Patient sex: M
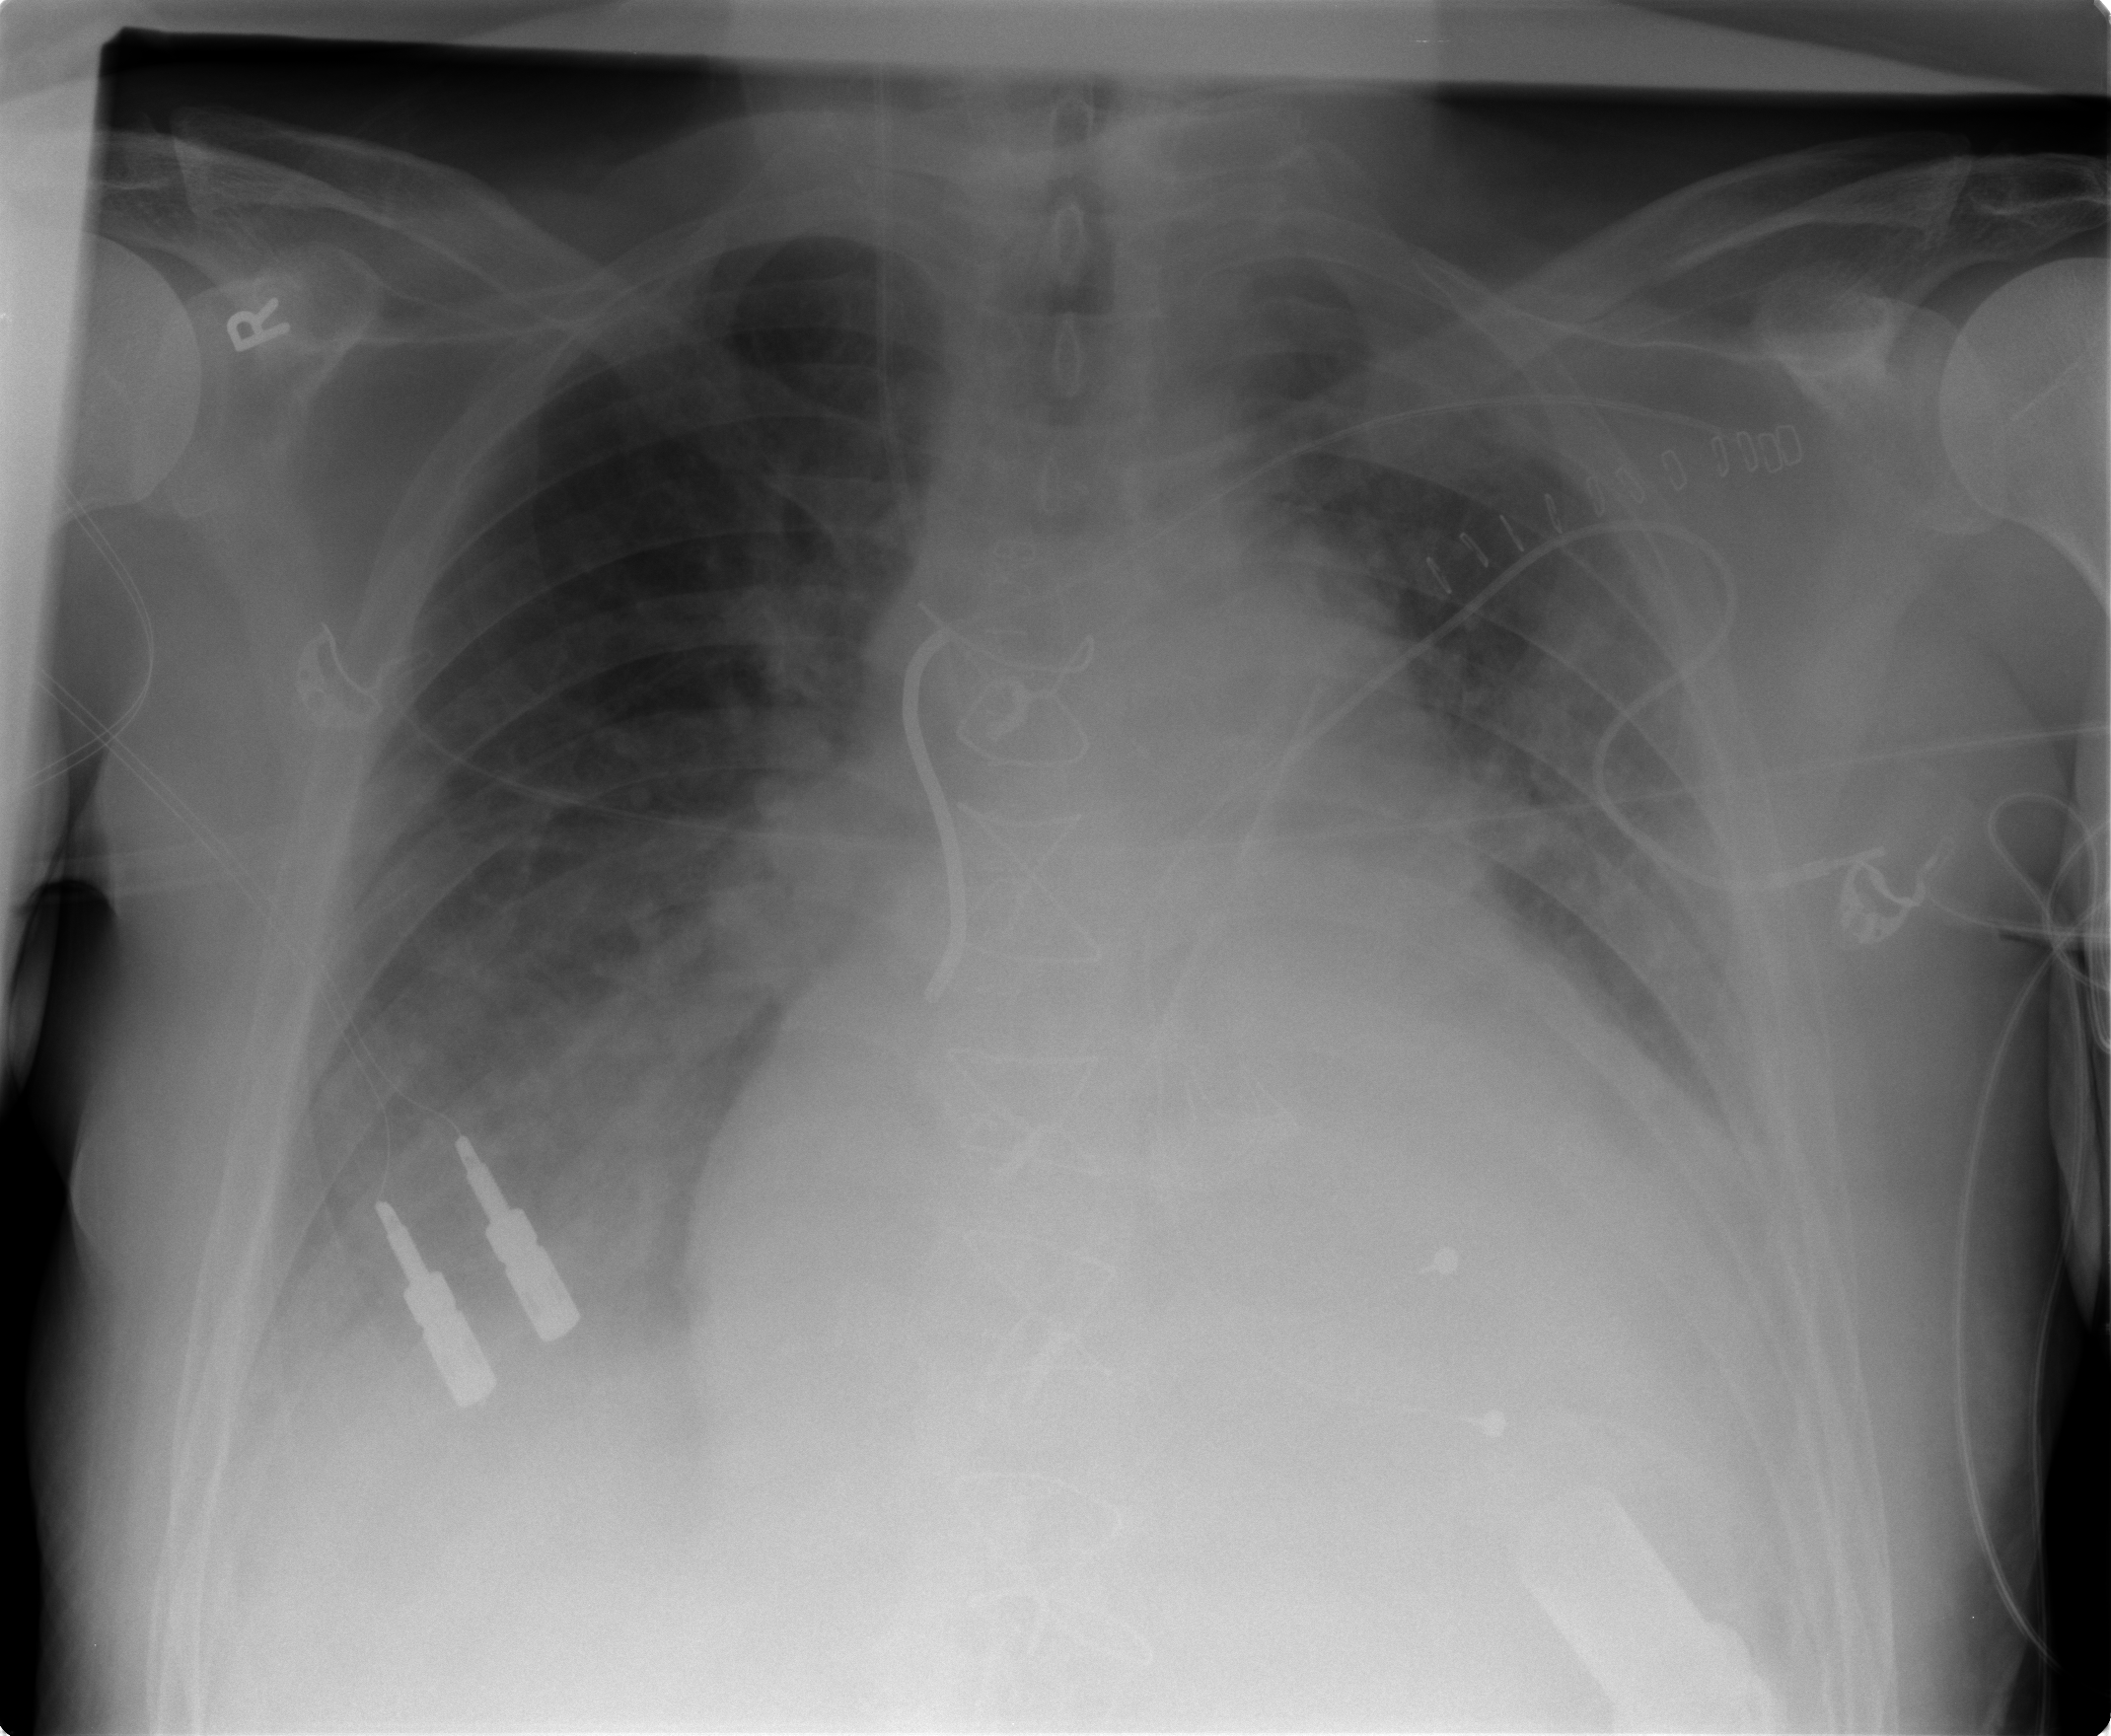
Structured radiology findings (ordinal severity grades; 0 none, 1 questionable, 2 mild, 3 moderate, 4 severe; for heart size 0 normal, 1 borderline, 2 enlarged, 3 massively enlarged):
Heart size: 2
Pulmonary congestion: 2
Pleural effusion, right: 2
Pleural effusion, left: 2
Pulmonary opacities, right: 2
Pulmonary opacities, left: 1
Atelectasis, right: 2
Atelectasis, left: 2